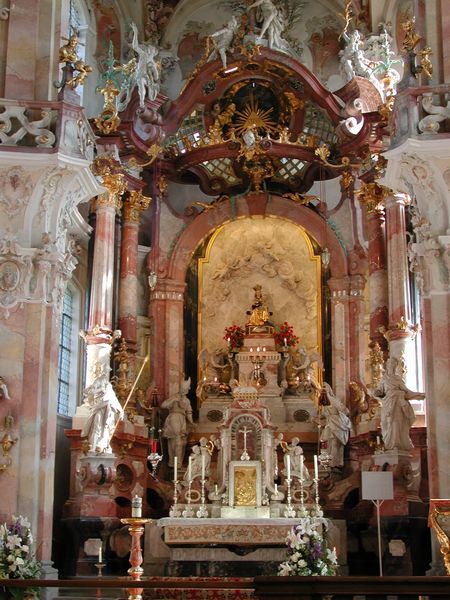
Titel: Hochaltar mit Gnadenbild
Künstler: Joseph Anton Feuchtmayer
Standort: Birnau am Bodensee, Wallfahrtskirche (EU - D - BW)
Schlagwörter: himmel, wolken, blumen, licht, marmor, säule, säulen, weiss, rot, barock, stein, kirche, sonne, auge, gold, decke, rokoko, rosa, engel, skulptur, deutschland, balkon, relief, papier, noten, ornamente, kerze, kerzen, stuck, foto, nische, gewölbe, vergoldet, kreuz, dom, links, strahlen, altar, hochaltar, kapitelle, skulpturen, statuen, apsis, fresken, monstranz, chor, kapelle, ständer, heilige, fresko, lilien, kitsch, putten, maria, madonna, gloriole, gesamtkunstwerk, ikone, zweifarbig, aufsatz, bekrönung, prunkvoll, inkrustation, kruz, baroch, trompe-l-oeuil, gesamtkunstgwerk, riosa